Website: ulta-beauty
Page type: payment
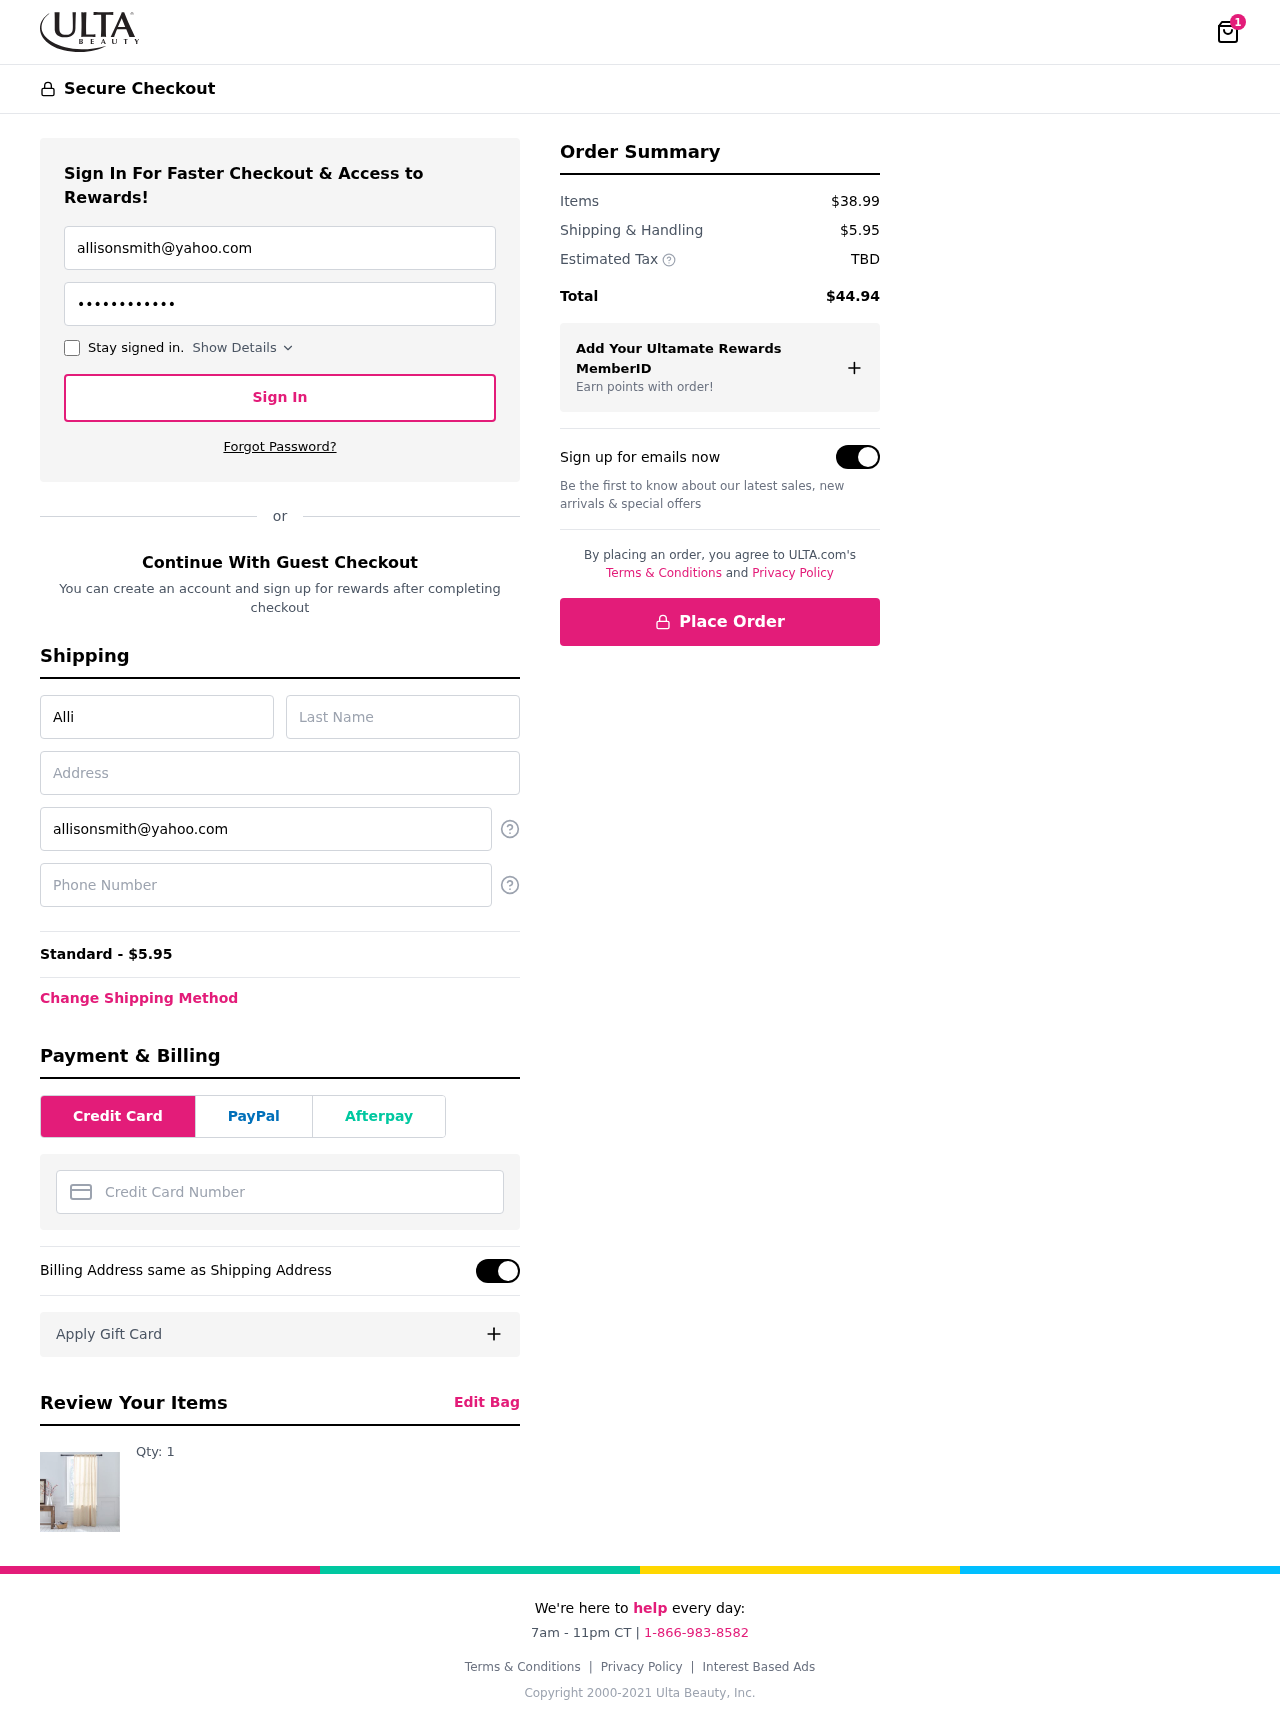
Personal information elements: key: PII_CARD_NUMBER
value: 2257 9956 9013 0106
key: PII_EMAIL
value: allisonsmith@yahoo.com
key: PII_FIRSTNAME
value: Allison
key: PII_LASTNAME
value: Smith
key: PII_PHONE
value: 6623608423
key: PII_STREET
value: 029 Kyle Skyway Suite 903
Product elements: key: PRODUCT1_QUANTITY
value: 1
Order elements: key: ORDER_NUM_ITEMS
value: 1
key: ORDER_SHIPPING_COST
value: $5.95
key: ORDER_SHIPPING_COST
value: Standard - $5.95
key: ORDER_SUBTOTAL
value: $38.99
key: ORDER_TAX
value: TBD
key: ORDER_TOTAL
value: $44.94